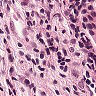
Metastatic tissue present: yes